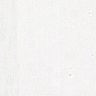
Metastatic tissue present: no